Field crop: maize
Growth stage: 2
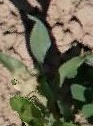
Species: maize